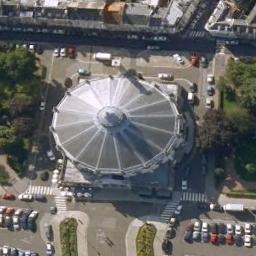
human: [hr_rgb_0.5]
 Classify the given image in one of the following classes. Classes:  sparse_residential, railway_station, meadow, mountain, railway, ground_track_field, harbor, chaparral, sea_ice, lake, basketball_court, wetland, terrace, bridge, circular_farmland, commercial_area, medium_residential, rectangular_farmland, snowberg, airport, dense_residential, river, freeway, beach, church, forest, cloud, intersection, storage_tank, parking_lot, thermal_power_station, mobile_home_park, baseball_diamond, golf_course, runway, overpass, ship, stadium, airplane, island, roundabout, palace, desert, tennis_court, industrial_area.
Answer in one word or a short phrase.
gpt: church